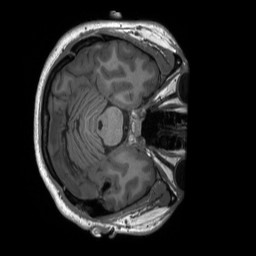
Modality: T1w
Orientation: axial
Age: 30
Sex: male
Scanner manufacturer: siemens
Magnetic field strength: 3 T
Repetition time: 2.3 s
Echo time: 0.00232 s